Question: I have a csv file like this(date values just 7 days, but not static):
'''
DATE,PATH,%
20.05.2015,RAM,0
20.05.2015,SWAP,00
20.05.2015, /, 000
20.05.2015, /dev, 0000
21.05.2015,RAM,1
21.05.2015,SWAP,11
21.05.2015, /, 111
21.05.2015, /dev, 1111
22.05.2015,RAM,2
22.05.2015,SWAP,22
22.05.2015, /, 222
22.05.2015, /dev, 2222
22.05.2015, /root, 22222
22.05.2015, /root2, 222222
23.05.2015, /root2, 333333
24.05.2015, /root2, 444444
25.05.2015, /root2, 555555
26.05.2015, /root2, 666666
'''
I need to print date values of rows to columns like this:
'''
PATH,20.05.2015,21.05.2015,22.05.2015,23.05.2015,24.05.2015,25.05.2015,26.05.2015
RAM,0,1,2,,,,
SWAP,00,11,22,,,,
/,000,111,222,,,,
/dev,0000,1111,2222,,,,
/root,,,22222,,,,
/root2,,,222222,333333,444444,555555,666666
'''
Any suggestion for that with awk or other way?
I tried solutions on this topic:
<URL>
But it's a different question, I can't fix for my question.
Excel view for easy understanding:

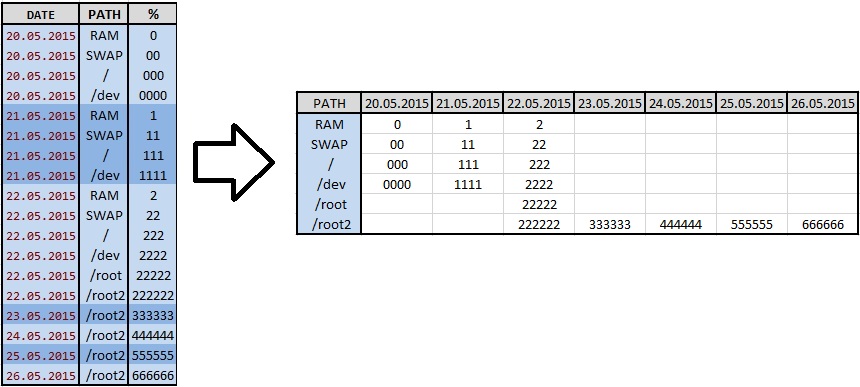
Answer: '''
$ cat tst.awk
BEGIN { FS="[[:space:]]*,[[:space:]]*"; OFS="," }
NR==1 { cell[++numDates,++numPaths] = $2; next }
{ date = $1; path = $2 }
!(date in date2nr) { date2nr[date] = ++numDates; cell[numDates,1] = date }
!(path in path2nr) { path2nr[path] = ++numPaths; cell[1,numPaths] = path }
{ cell[date2nr[date],path2nr[path]] = $3 }
END {
for (pathNr=1; pathNr<=numPaths; pathNr++) {
for (dateNr=1; dateNr<=numDates; dateNr++) {
printf "%s%s", cell[dateNr,pathNr], (dateNr<numDates?OFS:ORS)
}
}
}
$ awk -f tst.awk file
PATH,20.05.2015,21.05.2015,22.05.2015,23.05.2015,24.05.2015,25.05.2015,26.05.2015
RAM,0,1,2,,,,
SWAP,00,11,22,,,,
/,000,111,222,,,,
/dev,0000,1111,2222,,,,
/root,,,22222,,,,
/root2,,,222222,333333,444444,555555,666666
'''